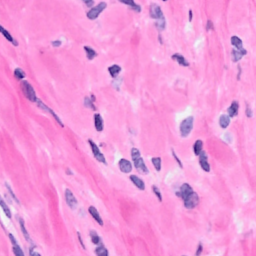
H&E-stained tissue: Breast